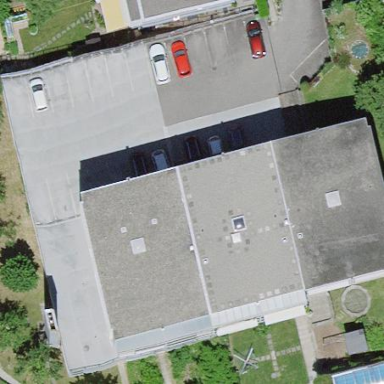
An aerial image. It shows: Group of garages.